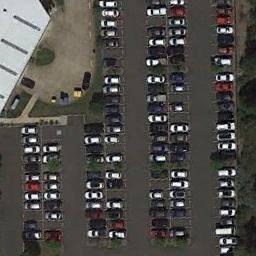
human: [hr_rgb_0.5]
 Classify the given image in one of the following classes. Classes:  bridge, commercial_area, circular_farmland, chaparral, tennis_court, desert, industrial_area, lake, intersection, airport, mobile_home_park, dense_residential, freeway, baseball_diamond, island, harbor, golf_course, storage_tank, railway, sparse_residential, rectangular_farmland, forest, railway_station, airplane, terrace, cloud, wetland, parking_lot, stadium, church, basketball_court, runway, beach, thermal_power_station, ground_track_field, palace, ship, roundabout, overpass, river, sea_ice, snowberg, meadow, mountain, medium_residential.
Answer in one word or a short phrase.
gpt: parking_lot